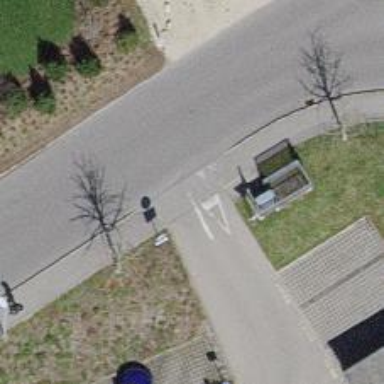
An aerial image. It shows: Unmarked crossing on the road.